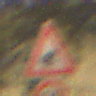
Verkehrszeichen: AmphibienwanderungLinks
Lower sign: Geschwindigkeit20
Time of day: Night
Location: Outdoor (Suburban)
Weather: PartlyCloudy
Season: NotSpecified
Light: Artificial